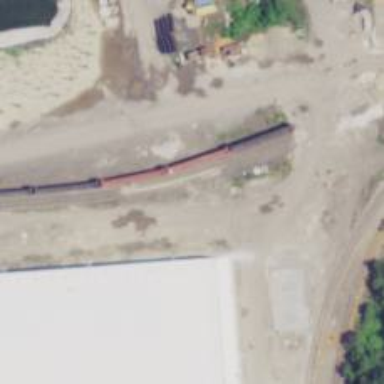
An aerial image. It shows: Rail spur service.